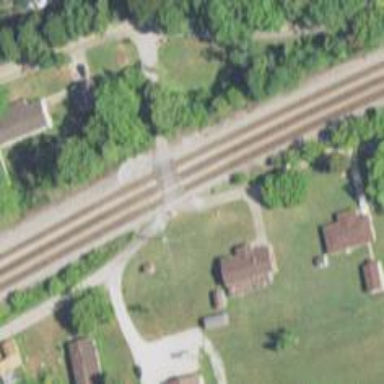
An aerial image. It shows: Level crossing along the railway.